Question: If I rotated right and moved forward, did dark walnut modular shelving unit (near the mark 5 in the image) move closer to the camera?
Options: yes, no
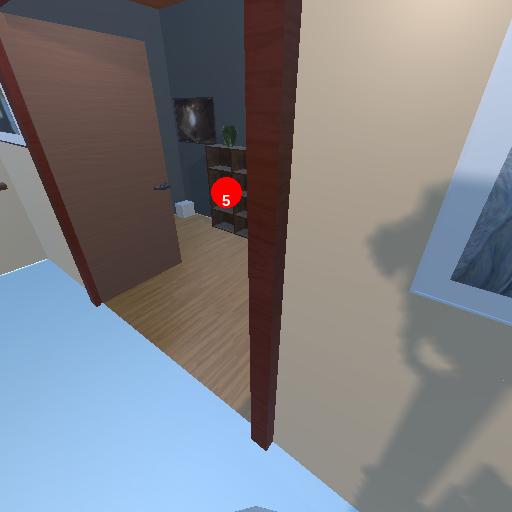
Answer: yes